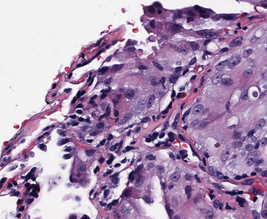
Tumor epithelial tissue: yes
Tumor-associated stroma tissue: yes
Normal tissue: no